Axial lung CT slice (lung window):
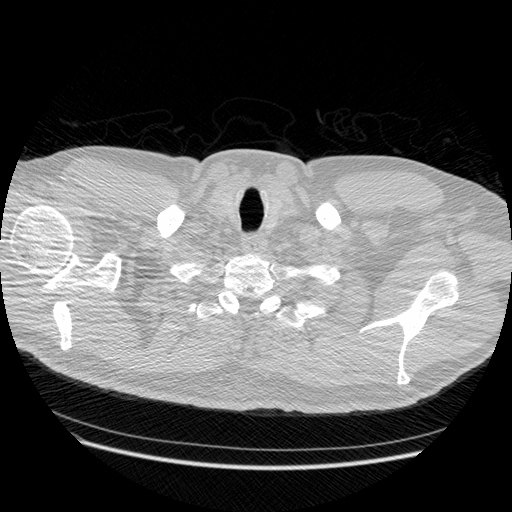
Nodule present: no